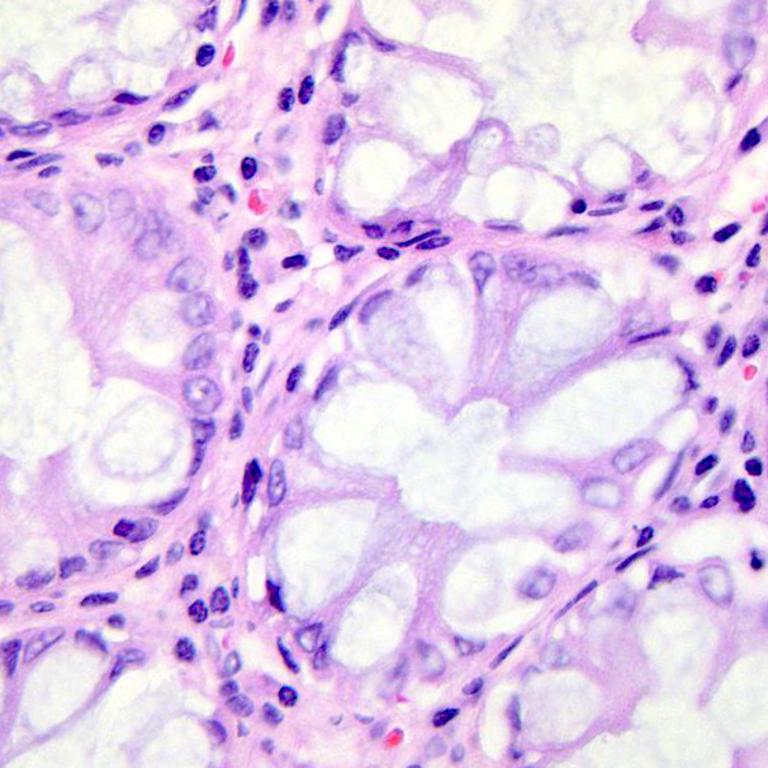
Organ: colon
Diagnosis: benign